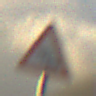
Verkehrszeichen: Stau
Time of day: SunriseSunset
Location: Outdoor (Nature)
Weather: PartlyCloudy
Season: Summer
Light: Natural